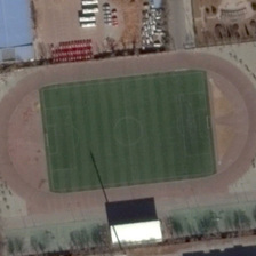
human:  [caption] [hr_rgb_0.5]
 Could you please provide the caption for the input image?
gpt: The wasteland near the playground

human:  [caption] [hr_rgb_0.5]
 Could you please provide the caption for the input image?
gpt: The playground is close to wasteland and trees.

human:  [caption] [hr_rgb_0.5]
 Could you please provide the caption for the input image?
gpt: a playground is near scalland and trees.

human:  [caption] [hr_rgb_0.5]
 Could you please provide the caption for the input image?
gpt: The playground is near wild birds and trees.

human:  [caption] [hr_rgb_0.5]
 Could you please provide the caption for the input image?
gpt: An amusement park is close to barley and trees.